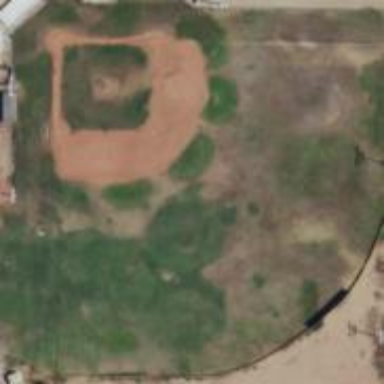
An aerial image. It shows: Baseball pitch for leisure and sports activities.